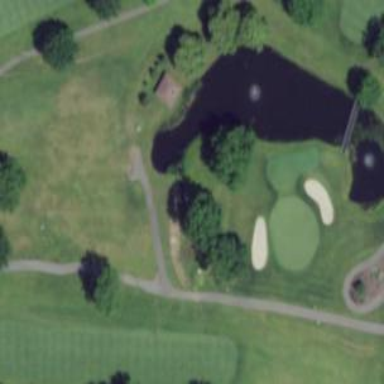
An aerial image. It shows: Golf cartpath that is also road path.